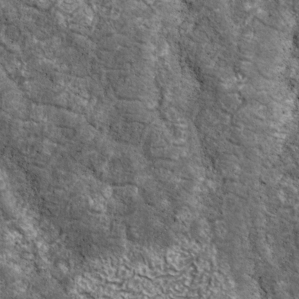
Label: non_frost